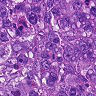
Metastatic tissue present: yes